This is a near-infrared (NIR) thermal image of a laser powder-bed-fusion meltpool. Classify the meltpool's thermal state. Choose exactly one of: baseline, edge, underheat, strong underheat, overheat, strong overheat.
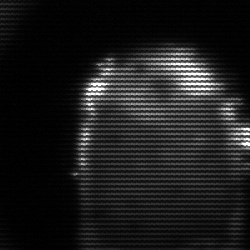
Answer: baseline